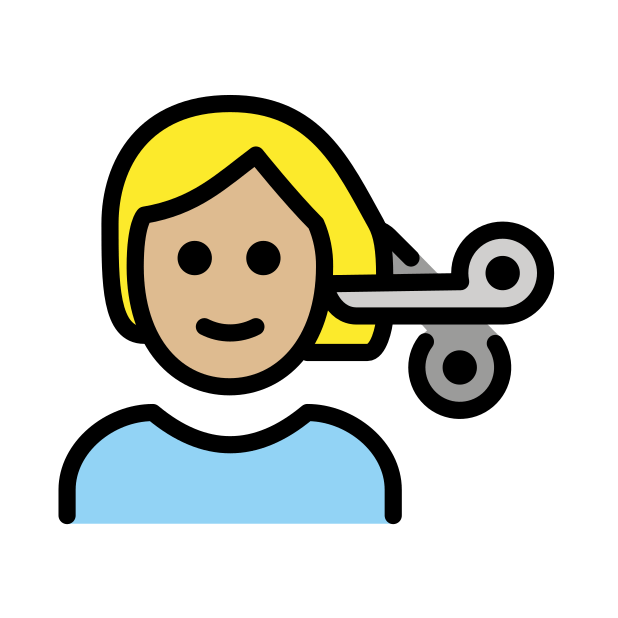
person getting haircut: medium-light skin tone